Плоскость делит пространство на две половины. Одна половина заполнена однородной проводящей средой, а на другой половине работают физики. Они рисуют на плоской границе проводящего полупространства контур квадрата со стороной $a$ и пропускают ток $I_0$ так, что он входит в одну из вершин квадрата, а из соседней вершины выходит (см. рис). Одновременно они измеряют при помощи вольтметра напряжение $U$, возникающее между двумя другими вершинами.
Как, используя эти данные, физики смогут определить удельное сопротивление однородной проводящей среды?
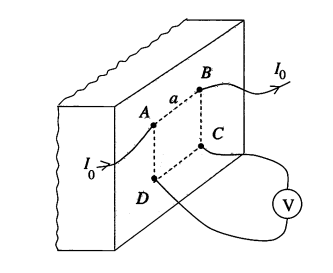
Ответ: $$ \rho=\frac{(2+\sqrt{2}) \pi a U}{I_{0}} $$
Темы:
T, ★, Цепи, Закон Ома в дифференциальной форме, 200 задач, Ток в среде, Проводящая среда